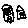
Label: house